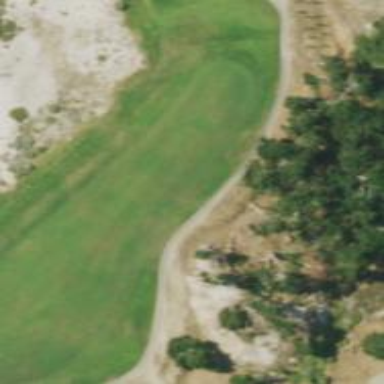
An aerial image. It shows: View of golf hole.